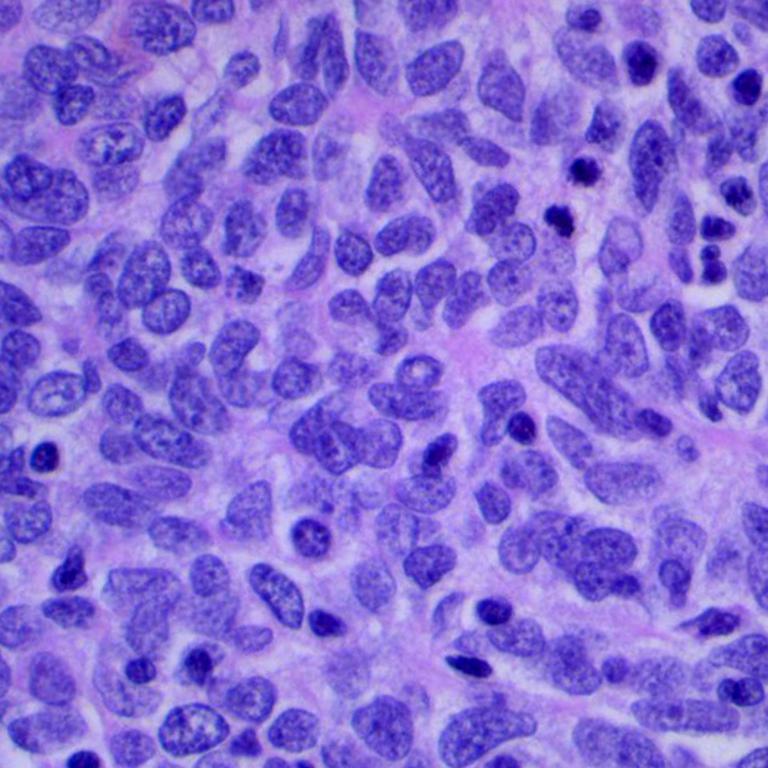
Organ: lung
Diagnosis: squamous carcinomas